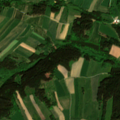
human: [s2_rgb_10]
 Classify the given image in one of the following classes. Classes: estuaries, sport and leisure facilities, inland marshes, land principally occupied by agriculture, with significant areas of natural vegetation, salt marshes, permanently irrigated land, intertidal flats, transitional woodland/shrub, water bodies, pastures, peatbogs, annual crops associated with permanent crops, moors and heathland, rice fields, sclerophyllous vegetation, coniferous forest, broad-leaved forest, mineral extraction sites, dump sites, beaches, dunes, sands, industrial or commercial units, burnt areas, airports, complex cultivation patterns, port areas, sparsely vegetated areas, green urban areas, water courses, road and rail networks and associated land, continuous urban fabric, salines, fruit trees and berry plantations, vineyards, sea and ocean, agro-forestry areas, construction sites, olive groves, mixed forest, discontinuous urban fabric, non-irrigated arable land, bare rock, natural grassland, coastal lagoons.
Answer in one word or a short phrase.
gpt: non-irrigated arable land, coniferous forest